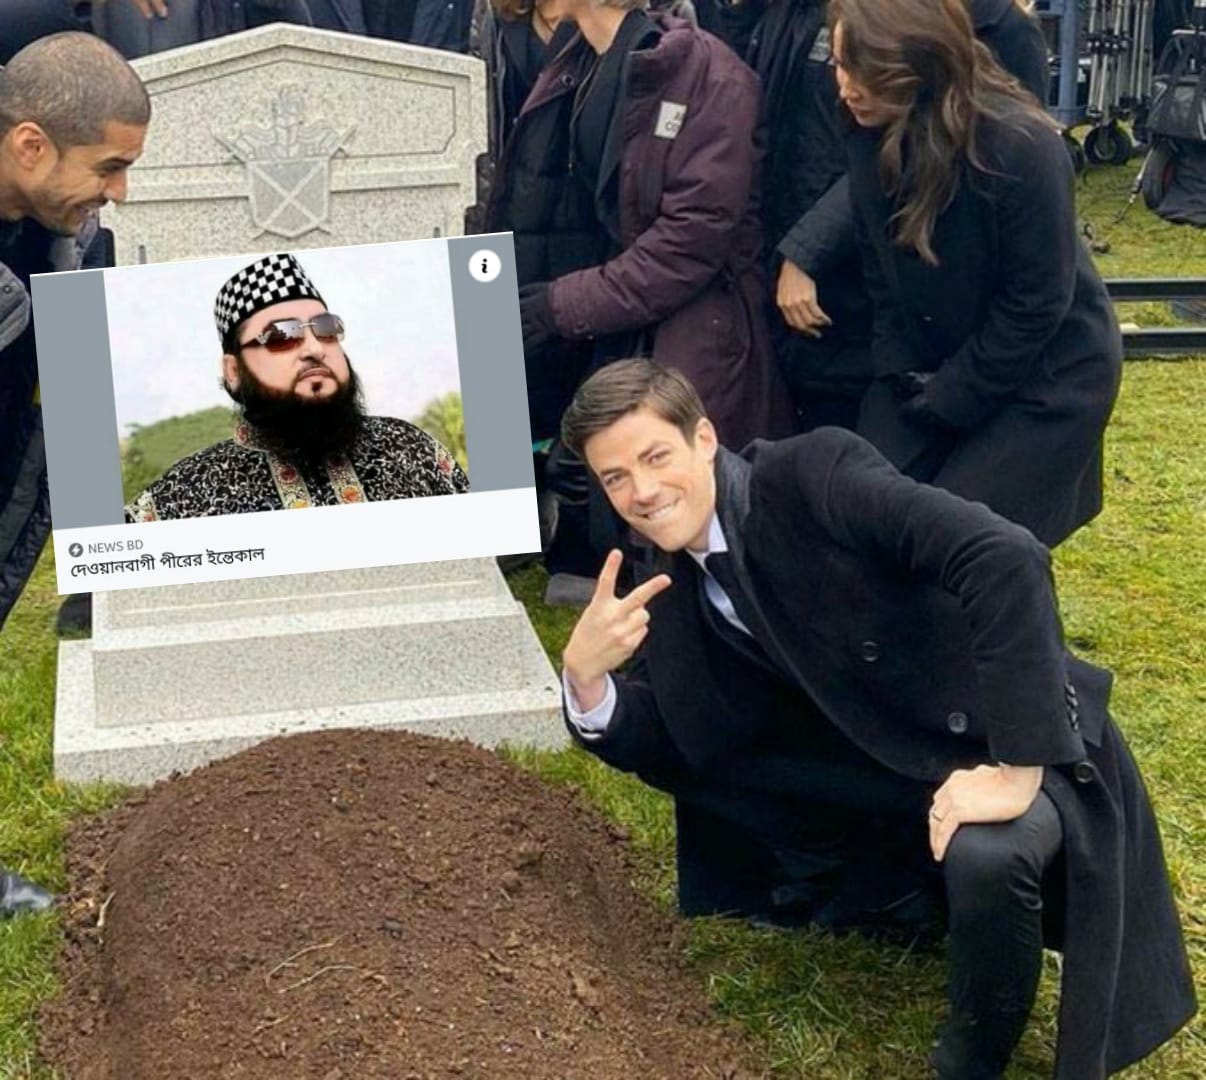
Caption: NEWS BD  দেওয়ানবাগী পীরের ইন্তেকাল
Label: hate